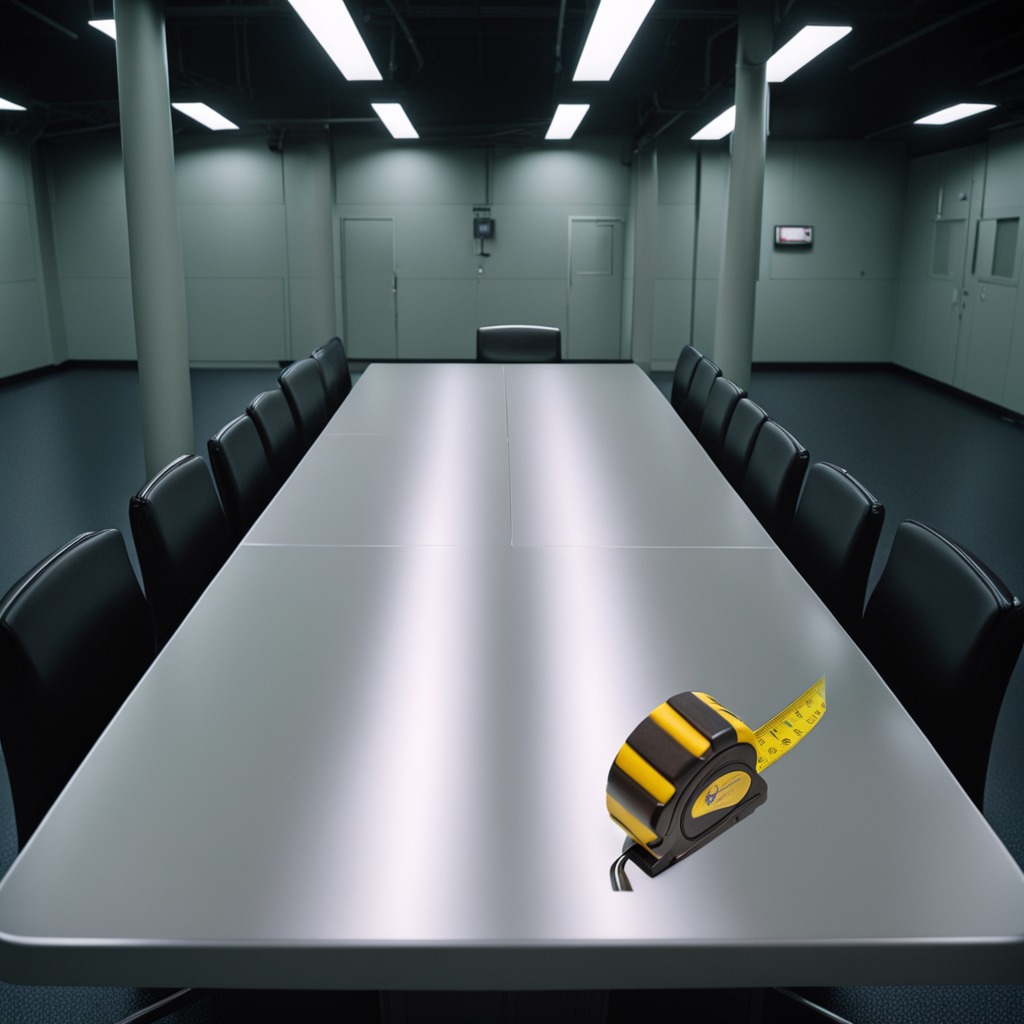
A measuring tape is lying on the table.